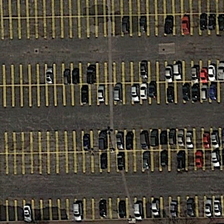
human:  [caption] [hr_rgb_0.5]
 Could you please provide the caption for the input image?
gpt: the parking lot with straight yellow lines contains several cars .

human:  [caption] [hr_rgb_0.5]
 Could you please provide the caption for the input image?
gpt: some cars are parked in a parking lot .

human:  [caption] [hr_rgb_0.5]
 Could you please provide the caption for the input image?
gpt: some cars are parked in a parking lot .

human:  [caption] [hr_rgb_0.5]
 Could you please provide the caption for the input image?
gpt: the parking lot with straight yellow lines contains several cars .

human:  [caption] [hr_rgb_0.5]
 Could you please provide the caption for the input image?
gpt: some cars are parked in a parking lot .